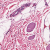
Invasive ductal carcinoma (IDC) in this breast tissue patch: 0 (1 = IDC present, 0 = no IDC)